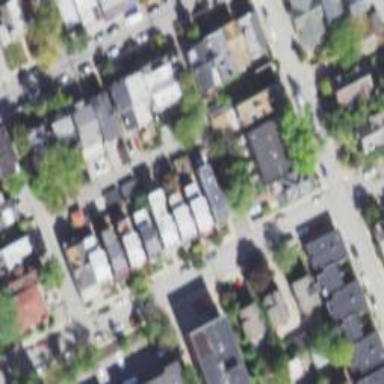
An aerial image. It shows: Alleyway designated as service road.